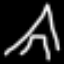
Label: The Eiffel Tower